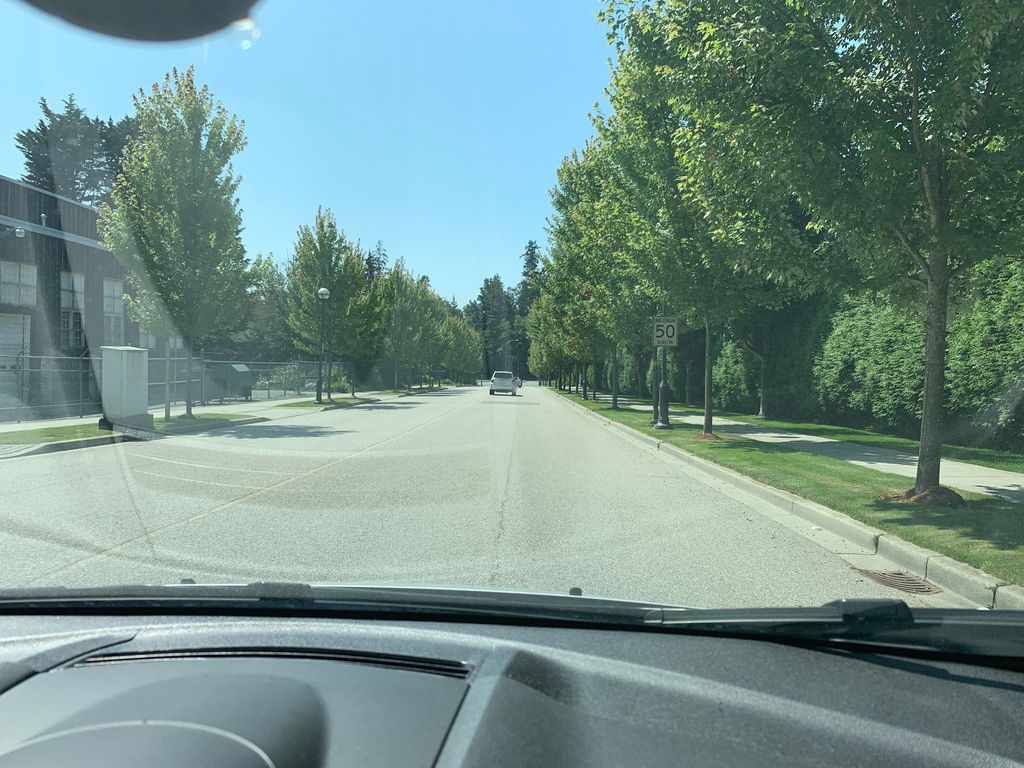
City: vancouver